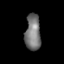
Tissue: lung
Cell type: Others
Senescence score: 0.1463
Nuclear area (px): 546
Mean DAPI intensity: 118.328